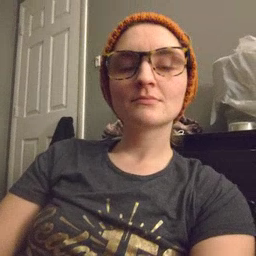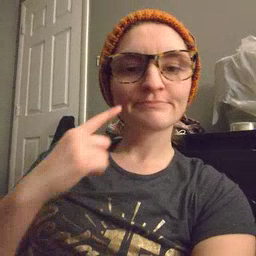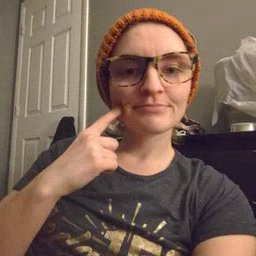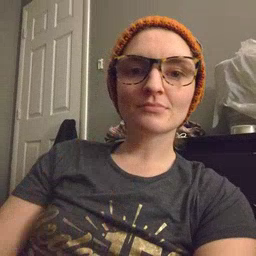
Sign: cheek